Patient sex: M
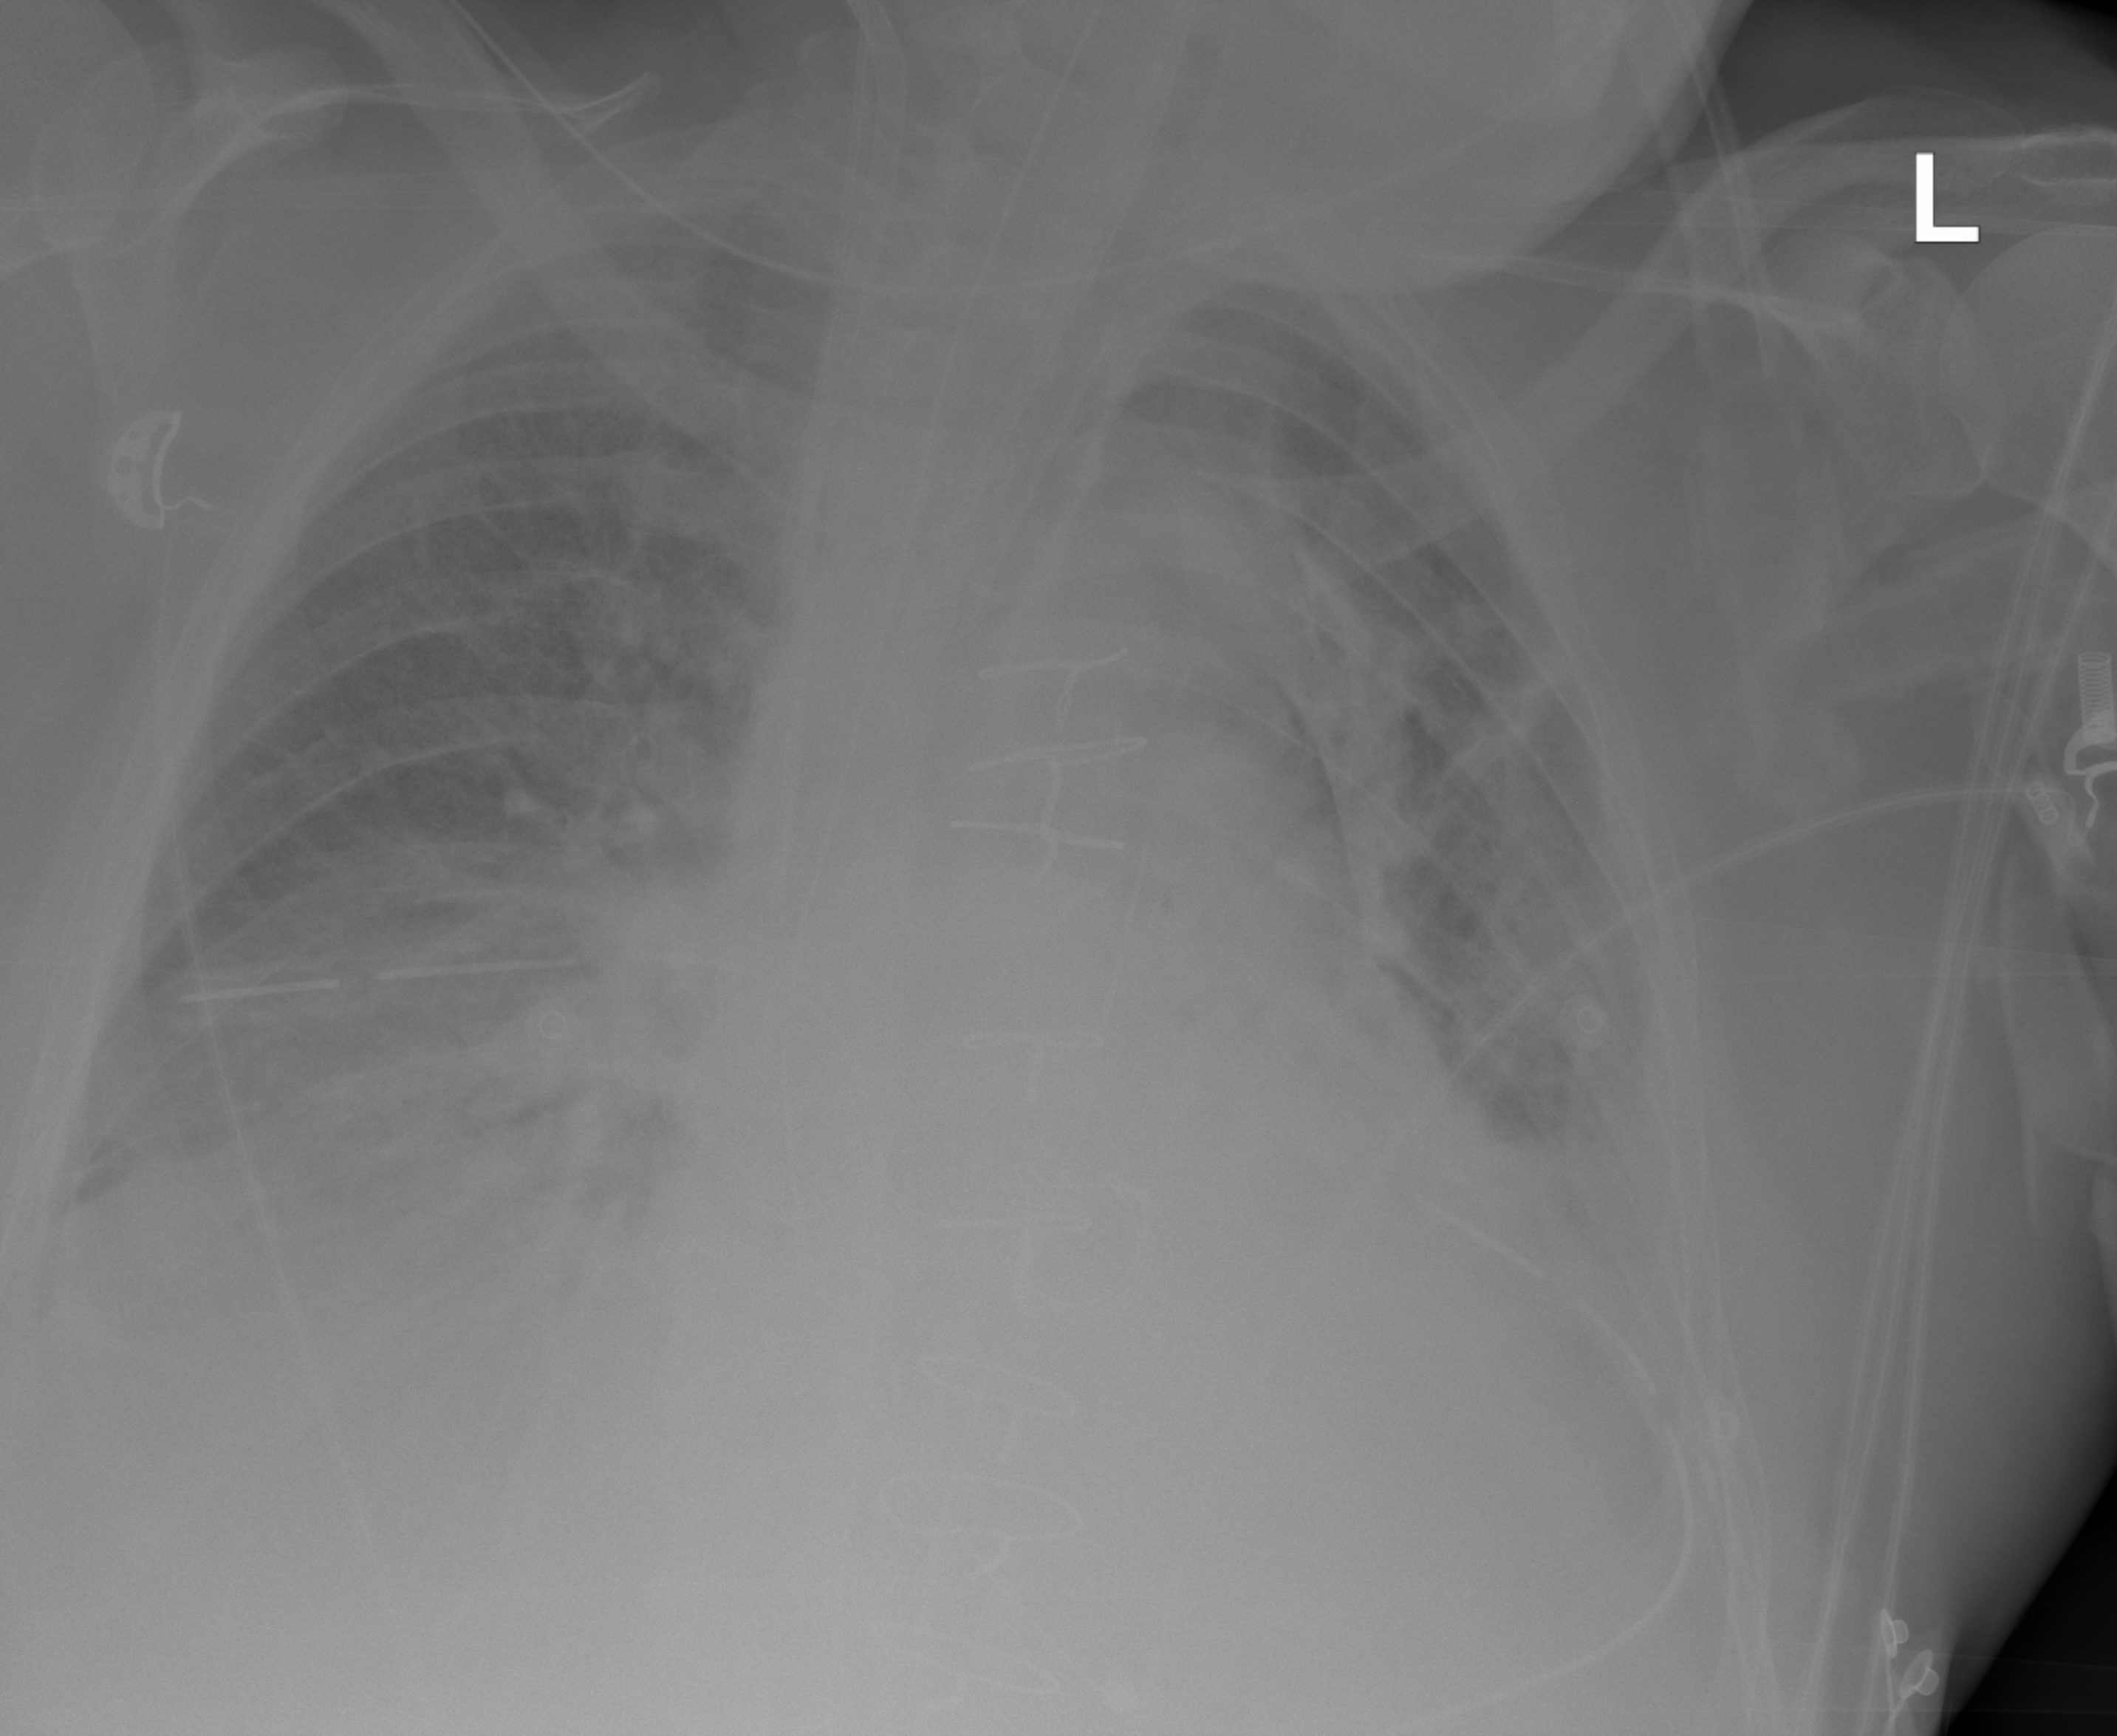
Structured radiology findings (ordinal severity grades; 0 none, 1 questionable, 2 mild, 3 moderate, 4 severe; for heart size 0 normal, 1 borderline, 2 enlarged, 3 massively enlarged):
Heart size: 2
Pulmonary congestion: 2
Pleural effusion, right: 2
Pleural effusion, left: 3
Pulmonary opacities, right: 0
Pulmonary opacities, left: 2
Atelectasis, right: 2
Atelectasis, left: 2